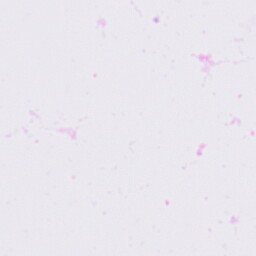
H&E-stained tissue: Lung